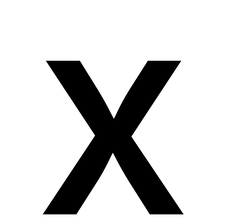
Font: Inter_Medium